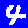
Digit: 4